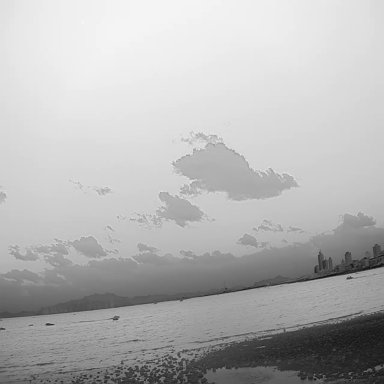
There are five objects shown in the infrared image, including a canoe, and four bulk_carriers.